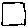
Label: square